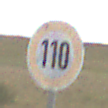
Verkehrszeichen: Geschwindigkeit110
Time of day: Midday
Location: Outdoor (Nature)
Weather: PartlyCloudy
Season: NotSpecified
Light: Natural